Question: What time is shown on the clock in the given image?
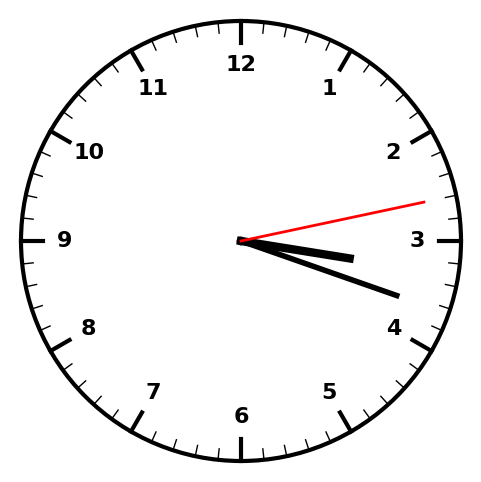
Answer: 03:18:13